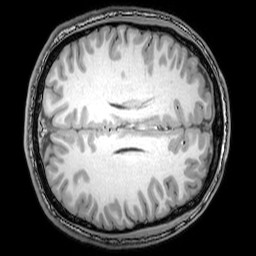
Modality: T1w
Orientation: axial
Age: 20
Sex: male
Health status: healthy
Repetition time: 0.081 s
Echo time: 0.037 s